Question: The green dot in the picture is the starting point, and the blue dot is the end point. Each move can only go one square to the right or down. How many different simple paths are there?
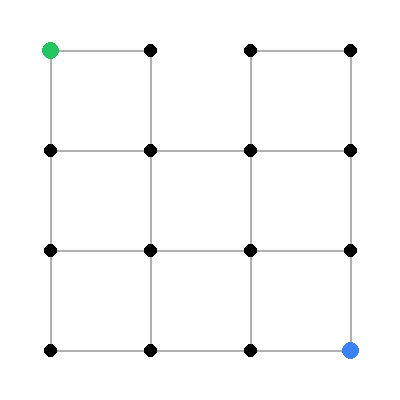
Answer: 16